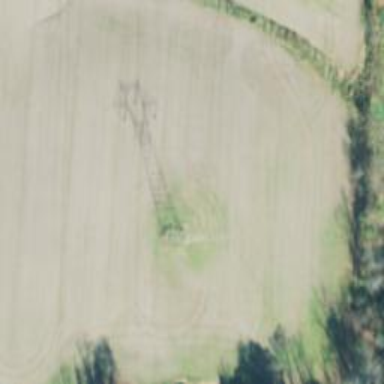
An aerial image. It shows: Lattice structure tower.